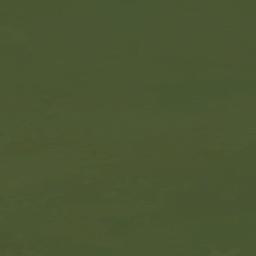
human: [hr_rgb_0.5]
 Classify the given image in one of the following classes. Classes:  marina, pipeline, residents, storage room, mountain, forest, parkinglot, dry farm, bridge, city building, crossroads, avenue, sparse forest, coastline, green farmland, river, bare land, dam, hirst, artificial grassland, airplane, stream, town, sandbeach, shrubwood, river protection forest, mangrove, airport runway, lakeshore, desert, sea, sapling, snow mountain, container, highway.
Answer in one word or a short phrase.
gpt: sea